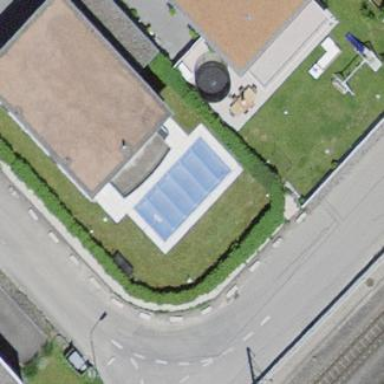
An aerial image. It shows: Swimming pool located in leisure land.